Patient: sex F, age 76
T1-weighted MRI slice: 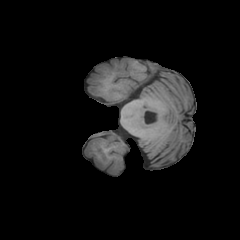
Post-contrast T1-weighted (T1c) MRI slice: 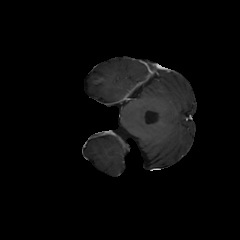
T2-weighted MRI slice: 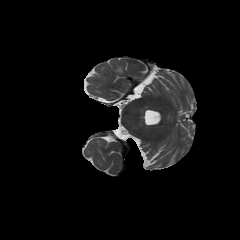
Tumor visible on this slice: no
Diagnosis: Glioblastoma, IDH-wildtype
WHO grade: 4